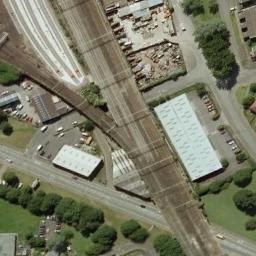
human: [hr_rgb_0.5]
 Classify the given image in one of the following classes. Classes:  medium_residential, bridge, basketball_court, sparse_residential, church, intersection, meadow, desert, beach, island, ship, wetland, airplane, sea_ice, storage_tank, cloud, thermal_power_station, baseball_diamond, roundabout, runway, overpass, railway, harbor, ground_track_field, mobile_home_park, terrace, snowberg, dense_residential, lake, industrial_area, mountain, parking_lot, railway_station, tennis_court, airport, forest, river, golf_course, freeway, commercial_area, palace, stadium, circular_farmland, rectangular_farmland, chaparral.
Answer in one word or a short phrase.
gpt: railway